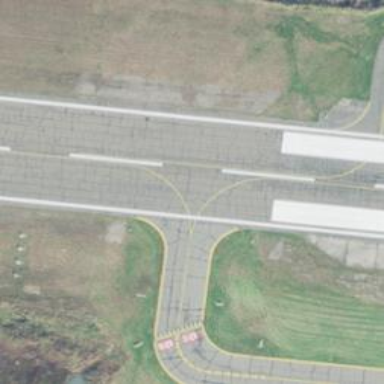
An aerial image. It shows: View of taxiway at the airport.